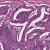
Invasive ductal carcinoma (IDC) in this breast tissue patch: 1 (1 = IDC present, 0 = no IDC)